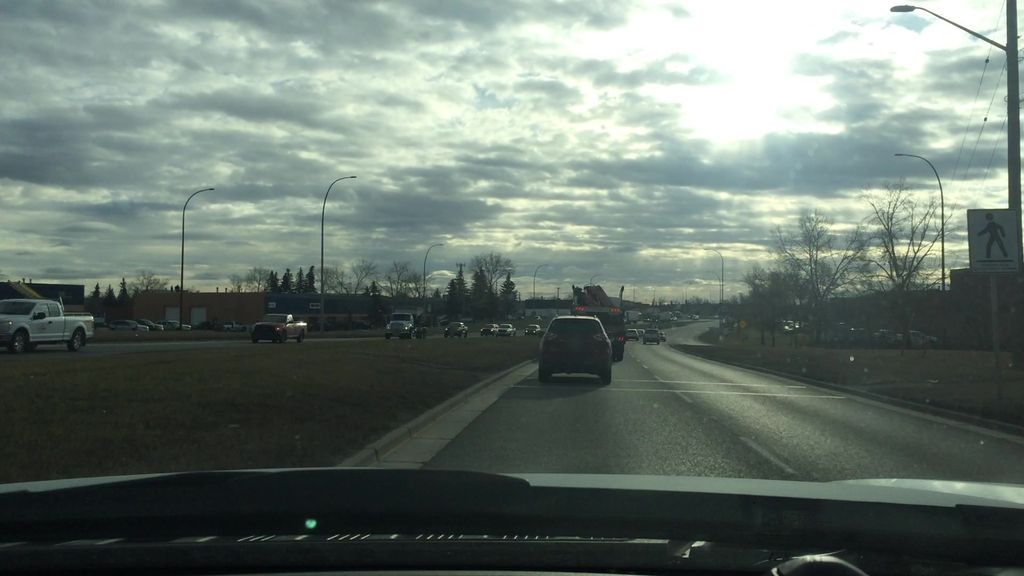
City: calgary